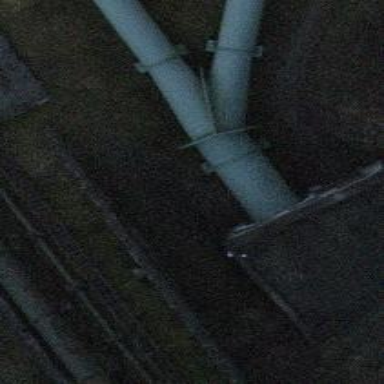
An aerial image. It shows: Pipeline carrying water.